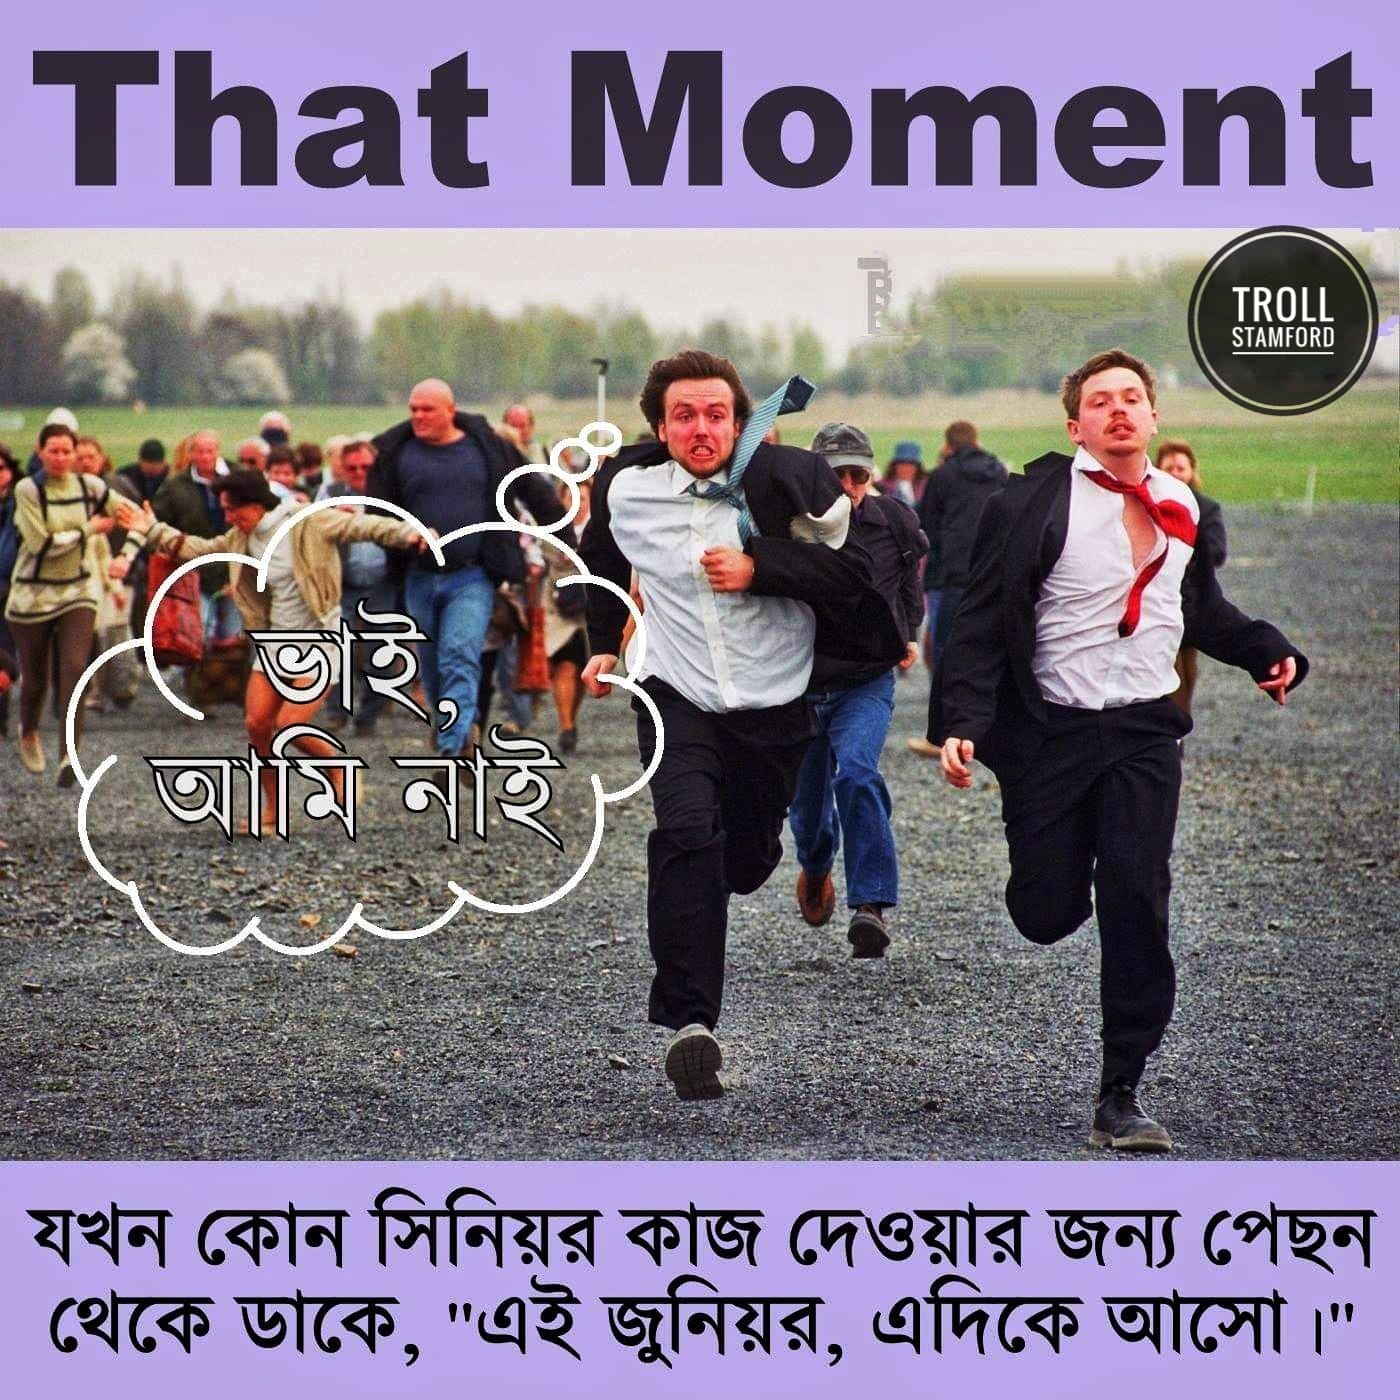
Caption: That Moment  ভাই ,  আমি নাই    যখন কোন সিনিয়র কাজ দেওয়ার জন্য পেছন থেকে ডাকে , " এই জুনিয়র , এদিকে আসো । "
Label: non-hate